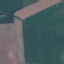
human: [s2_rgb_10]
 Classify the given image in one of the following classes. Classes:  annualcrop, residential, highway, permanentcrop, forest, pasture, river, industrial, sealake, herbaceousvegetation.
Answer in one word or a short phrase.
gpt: AnnualCrop